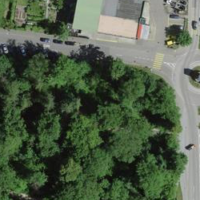
EUNIS habitat code: 53
Species observed at this site:
Allium ursinum
Fagus sylvatica